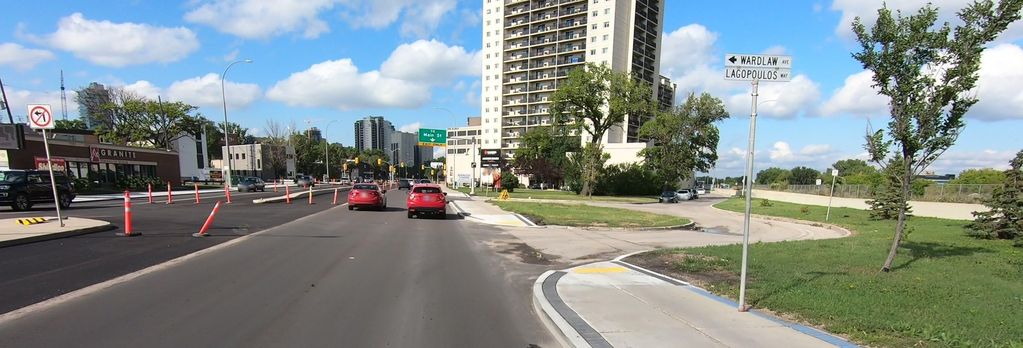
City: winnipeg